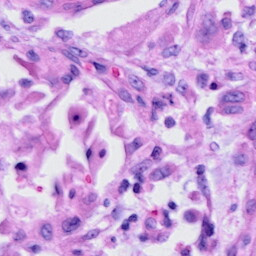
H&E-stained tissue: Cervix